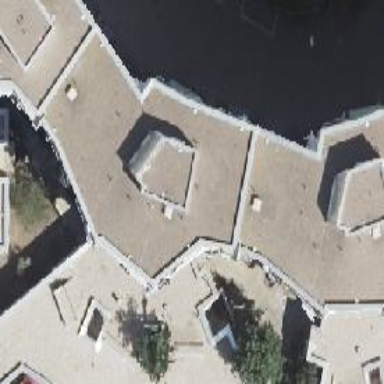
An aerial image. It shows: Residential building with flat roof. The building has white color.